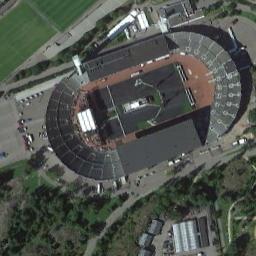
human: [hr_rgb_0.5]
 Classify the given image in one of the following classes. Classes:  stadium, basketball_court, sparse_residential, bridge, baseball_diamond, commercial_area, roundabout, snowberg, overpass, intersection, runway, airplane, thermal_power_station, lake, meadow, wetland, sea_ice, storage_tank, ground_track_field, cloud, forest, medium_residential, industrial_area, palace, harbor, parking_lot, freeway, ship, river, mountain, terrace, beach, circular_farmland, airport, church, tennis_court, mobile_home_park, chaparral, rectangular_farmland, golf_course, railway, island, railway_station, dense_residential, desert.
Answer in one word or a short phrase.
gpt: stadium